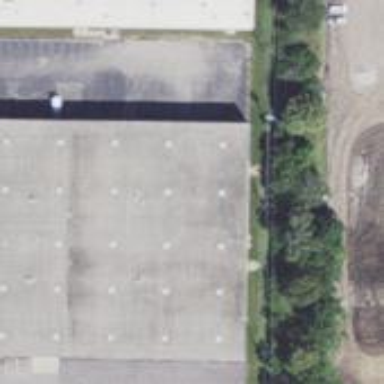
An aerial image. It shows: Industrial building.